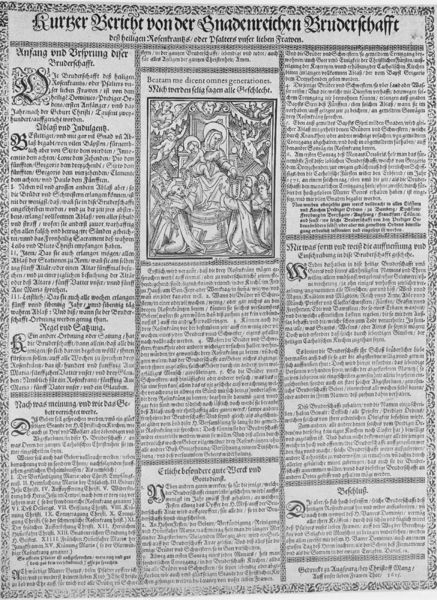
Titel: Kurzter Bericht von der Gnadenreichen Bruderschafft des heiligen Rosenkrantzs
Künstler: Christoph Mang
Standort: Wolfenbüttel
Institution: Herzog August Bibliothek
Schlagwörter: weiß, menschen, frau, grau, schwarz, zeichnung, ornament, alt, bibel, rahmen, bild, kind, blatt, engel, holzschnitt, schrift, grafik, spalten, thron, buch, druck, druckgrafik, initialen, stich, titel, seite, illustration, text, zeitung, bericht, buchstaben, knien, überschrift, buchdruck, buchseite, girlanden, heiligenschein, nimbus, christus, jesus, mittelalter, putten, maria, madonna, anbetung, altdeutsch, stifter, maria mit kind, spalte, majuskel, seriendruck, muttergottes, columnen, hailige, schwarzweiß weiß, bruderschaft, ablass, ichnung, kurzer bericht